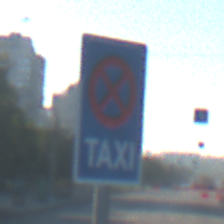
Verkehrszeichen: Taxenstand
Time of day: MorningAfternoon
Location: Outdoor (Urban)
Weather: Clear
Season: NotSpecified
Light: Natural